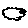
Label: cloud